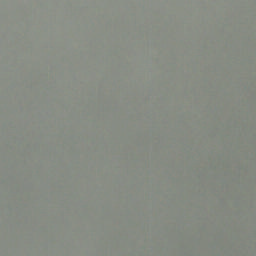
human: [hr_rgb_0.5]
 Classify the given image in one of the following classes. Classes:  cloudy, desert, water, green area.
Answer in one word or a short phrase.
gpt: cloudy